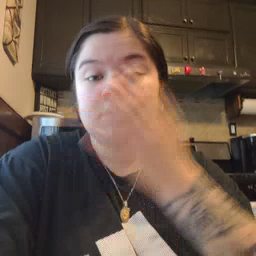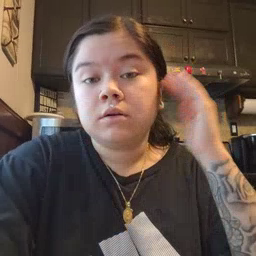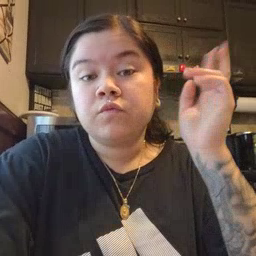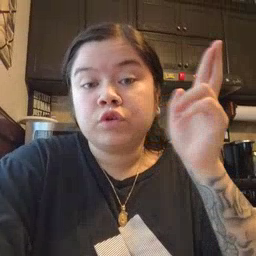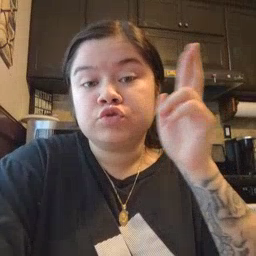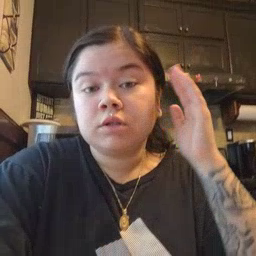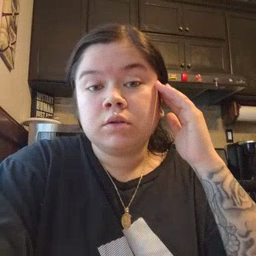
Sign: refrigerator